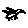
Label: bird